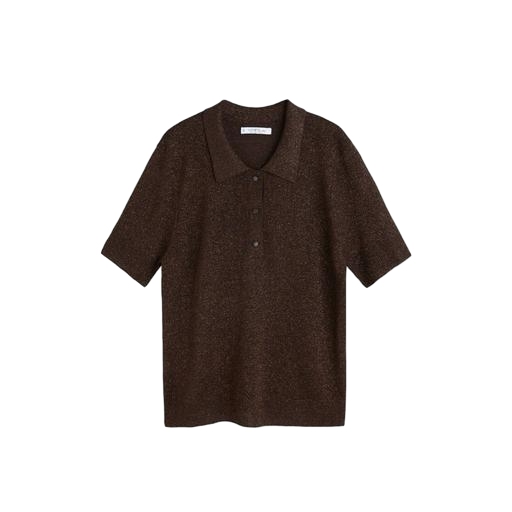
dark color short sleeve polo shirt, brown short sleeved shirt, short sleeve brown, white background